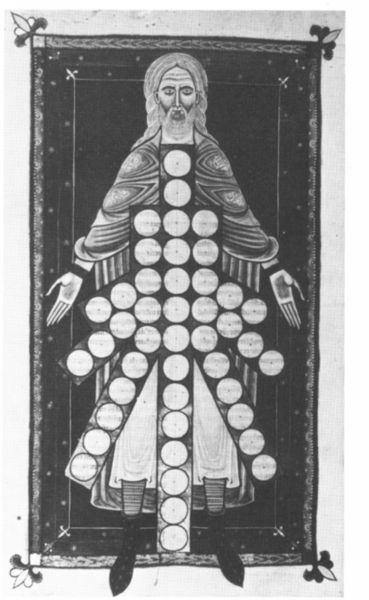
Titel: Decretum
Künstler: Gratian
Institution: Cambridge, Corpus Christi College
Schlagwörter: hand, himmel, kopf, mann, umhang, weiß, schwarz, tuch, ornament, teppich, bart, arme, augen, gesicht, stehen, hände, haare, spitzen, füße, schuhe, foto, buch, fuss, schwarz weiss, stilisiert, kreise, kittel, ecken, ausgestreckt, christus, jesus, heiliger, heilig, auferstehung, ottonik, handflächen, himmelsfahrt, hervorstechend